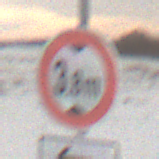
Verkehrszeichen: TatsaechlicheHoehe
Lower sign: RichtungsangabeDurchPfeile2
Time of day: MorningAfternoon
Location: Outdoor (Nature)
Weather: Overcast
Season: Winter
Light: Natural